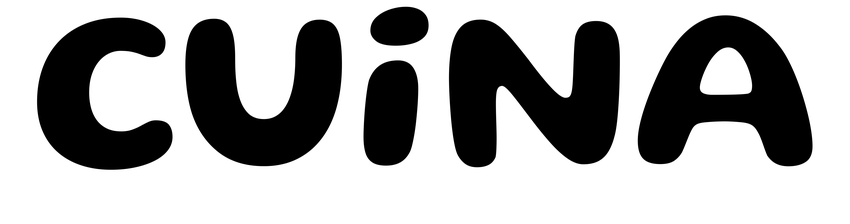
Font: Gluten_SemiBold